Question: I am developing a windows mobile app. Right now I am just testing that it can correctly query the local SQL Server CE database. It works fine until I put a WHERE statement in.
Here is my code:
'''
private void buttonStart_Click(object sender, EventArgs e)
{
System.Data.SqlServerCe.SqlCeConnection conn = new System.Data.SqlServerCe.SqlCeConnection(
("Data Source=" + (System.IO.Path.Combine(System.IO.Path.GetDirectoryName(System.Reflection.Assembly.GetExecutingAssembly().GetName().CodeBase), "ElectricReading.sdf") + ";Max Database Size=2047")));
try
{
// Connect to the local database
conn.Open();
System.Data.SqlServerCe.SqlCeCommand cmd = conn.CreateCommand();
SqlCeParameter param = new SqlCeParameter();
param.ParameterName = "@Barcode";
param.Value = "%" + textBarcode.Text.Trim() + "%";
// Insert a row
cmd.CommandText = "SELECT * FROM Main2 WHERE Reading LIKE @Barcode";
cmd.Parameters.Add(param);
cmd.ExecuteNonQuery();
DataTable data = new DataTable();
using (SqlCeDataReader reader = cmd.ExecuteReader())
{
if (reader.Read())
{
data.Load(reader);
}
}
if (data != null)
{
this.dataGrid1.DataSource = data;
}
}
finally
{
conn.Close();
}
'''
The database contains this data:

Okay so you can see I changed the 'WHERE' statement to use the Reading column just for testing purposes. When I enter "111" into the textbox and run --> it returns only the row 'where reading ="1111"' and not the row that contains "111".
If I enter "1111" it does not return any data.
If I enter "1" it will return both the "1111" row and the "111" row which is the correct behavior.
However if I enter "11" it once again only returns the "1111" row.
Any other data entry of 2's or 9's attempting to return those rows does not work.
I'm not sure what is going on? This does not make any sense. It is not behaving like I would expect in any way shape or form. I know this must be a little confusing to read. I hope it makes enough sense to get some answers. Please help!
NOTE: I added the "%" before and after the text in an attempt to get better results. This is not desired.
EDIT <<<-----------------------I did have Reading = @Barcode, I just accidently typed Location for this question, that is not the problem.
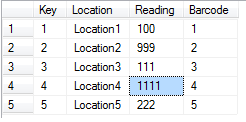
Answer: Firstly, some things to note:
1) As other commentators have noted, use the Reading column, not the Location column. I know you have mentioned you are testing, but swapping around column names and then changing code isn't the easiest way to troubleshoot these things. Try to only change one thing at a time.
2) If Reading is numeric, you are going to have to <URL> the column value first.
So your query becomes:
'''
"SELECT * FROM Main2 WHERE CONVERT(varchar, Reading) LIKE @Barcode";
'''
Also see <URL> for more help with working with parameters in SqlServerCE.
3) Set a parameter type on your SqlCEParameter. I've linked to the appropriate page in the code example below.
4) You are using ExecuteNonQuery for no reason. Just get rid of it in this context. It's for when you want to make a change to the database (like an insert, update, delete) or execute something (like a stored proc that can also insert, update, delete etc) that returns no rows. You've probably cut and paste this code from another place in your app :-)
5) Use <URL> and will take care of issues when exceptions occur.
6) Use the 'using' statement to import the BCL (Base Class Libraries) into your current namespace:
Add the following using statements to the top of your class (.cs). This will make using all of the .Net classes a lot simpler (and is much easier to read and less wear on your keyboard ;-)
'''
using System.Data.SqlServerCe;
using System.IO;
using System.Reflection;
'''
A more complete example would look like the following
'''
private void buttonStart_Click(object sender, EventArgs e)
{
using(SqlCeConnection conn = new SqlCeConnection(
("Data Source=" + (Path.Combine(Path.GetDirectoryName(Assembly.GetExecutingAssembly().GetName().CodeBase), "ElectricReading.sdf") + ";Max Database Size=2047"))))
{
// Connect to the local database
conn.Open();
using(SqlCeCommand cmd = conn.CreateCommand())
{
SqlCeParameter param = new SqlCeParameter();
param.ParameterName = "@Barcode";
param.DBType = DBType.String; //Intellisense is your friend here but See http://msdn.microsoft.com/en-US/library/system.data.sqlserverce.sqlceparameter.dbtype(v=VS.80).aspx for supported types
param.Value = "%" + textBarcode.Text.Trim() + "%";
// SELECT rows
cmd.CommandText = "SELECT * FROM Main2 WHERE CONVERT(varchar, Reading) LIKE @Barcode";
cmd.Parameters.Add(param);
//cmd.ExecuteNonQuery(); //You don't need this line
DataTable data = new DataTable();
using (SqlCeDataReader reader = cmd.ExecuteReader())
{
data.Load(reader); //SqlCeDataReader does not support the HasRows property.
if(data.Rows.Count > 0)
{
this.dataGrid1.DataSource = data;
}
}
}
}
}
'''
Intellisense should be able to clean up any errors with the above but feel free to ask for more help.
Finally, you also might be able to set the data source of the grid directly to a datareader, try it!
'''
using (SqlCeDataReader reader = cmd.ExecuteReader())
{
dataGrid1.DataSource = reader;
}
'''
You can then get rid of the DataTable.